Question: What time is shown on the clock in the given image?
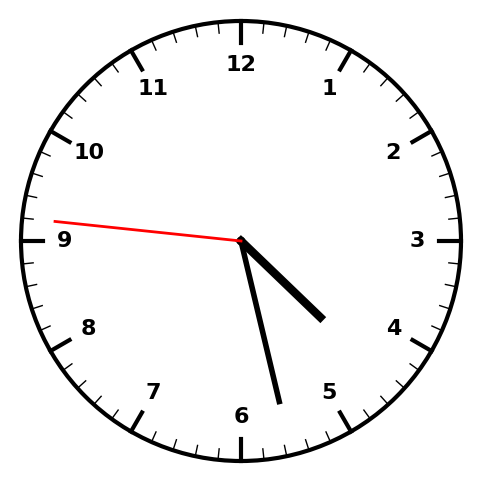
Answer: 04:27:46